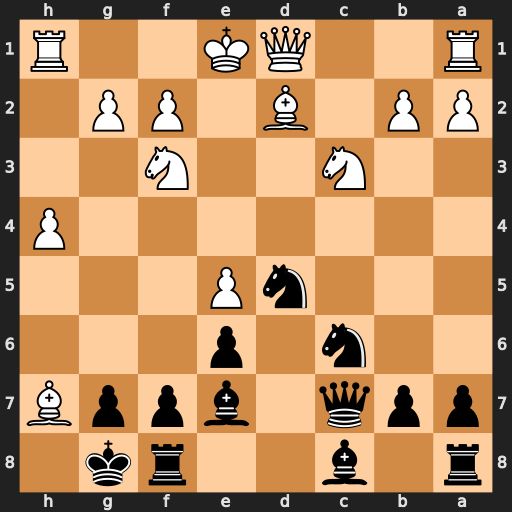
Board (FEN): r1b2rk1/ppq1bppB/2n1p3/3nP3/7P/2N2N2/PP1B1PP1/R2QK2R
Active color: b
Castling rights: KQ
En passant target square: -
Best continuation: Kxh7 Nb5 Qb8